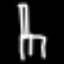
Label: chair